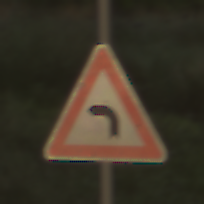
Verkehrszeichen: KurveLinks
Umgebung: Outdoor, Nature
Tageszeit: Midday
Wetter: PartlyCloudy
Licht: Natural
Jahreszeit: NotSpecified
Kontrast: HighContrast